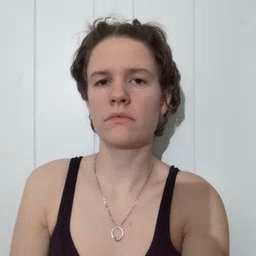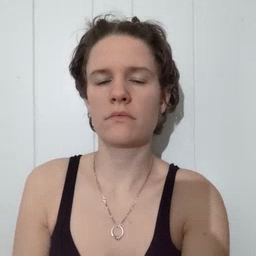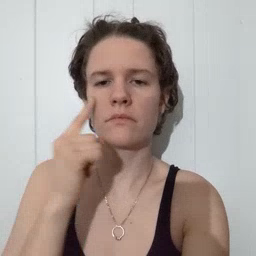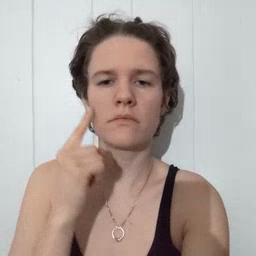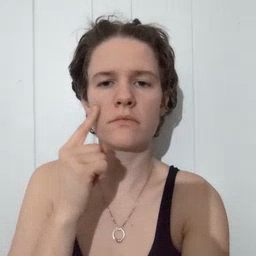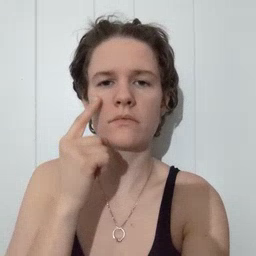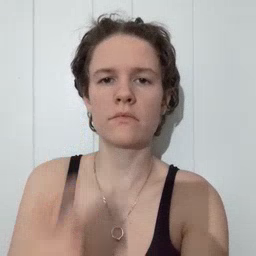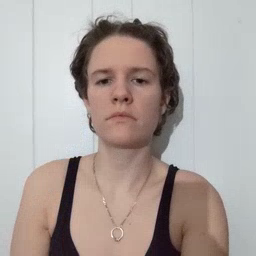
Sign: cheek